Question: I have a log file that looks something like this:
'''
Client connected with ID <PHONE>
< multiple lines of unimportant log here>
Client not responding
Total duration: 154.23583
Sent: 14
Received: 9732
Client lost
Client connected with ID <PHONE>
< multiple lines of unimportant log here>
Client not responding
Total duration: 12.33792
Sent: 2874
Received: 1244
Client lost
'''
The log contains lots of these blocks starting with 'Client connected with ID 1234' and ending with 'Client lost'. They are never mixed up (only 1 client at a time).
How would I parse this file and generate statistics like this:

I'm mainly asking about the parsing process, not the formatting.
I guess I could loop over all the lines, set a flag when finding a 'Client connected' line and save the ID in a variable. Then grep the lines, save the values until I find the 'Client lost' line. Is this a good approach? Is there a better one?
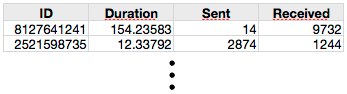
Answer: A solution in 'perl'
'''
#!/usr/bin/perl
use warnings;
use strict;
print " ID Duration Sent Received
";
while (<>) {
chomp;
if (/Client connected with ID (\d+)/) {
print "$1 ";
}
if (/Total duration: ([\d\.]+)/) {
print "$1 ";
}
if (/Sent: (\d+)/) {
print "$1 ";
}
if (/Received: (\d+)/) {
print "$1
";
}
}
'''
Sample output:
'''
ID Duration Sent Received
<PHONE> 154.23583 14 9732
<PHONE> 12.33792 2874 1244
'''